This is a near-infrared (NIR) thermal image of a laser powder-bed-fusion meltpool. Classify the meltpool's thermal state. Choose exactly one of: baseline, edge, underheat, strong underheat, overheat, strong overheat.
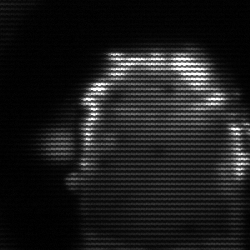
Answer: baseline